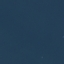
Land use / land cover class: SeaLake